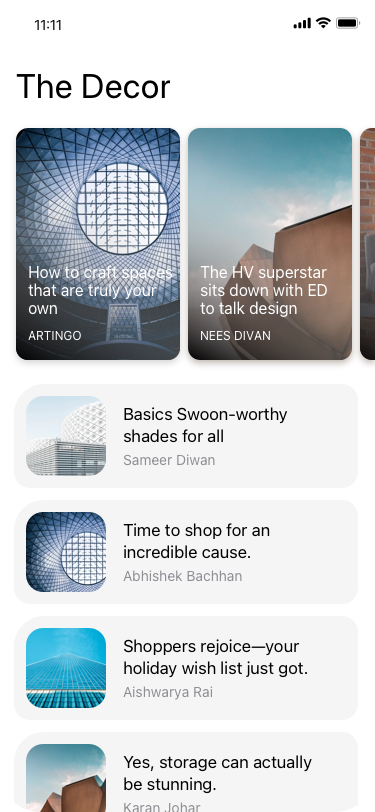
Text in this UI design:
Basics Swoon-worthy shades for all
Sameer Diwan
Time to shop for an incredible cause.
Abhishek Bachhan
Shoppers rejoice—your holiday wish list just got.
Aishwarya Rai
Yes, storage can actually be stunning.
Karan Johar
How to craft spaces that are truly your own
ARTINGO
The HV superstar sits down with ED to talk design
NEES DIVAN
The Decor